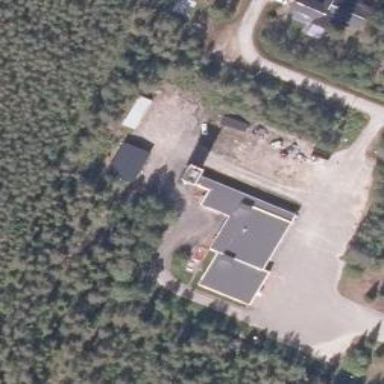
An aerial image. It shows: Fire station building.